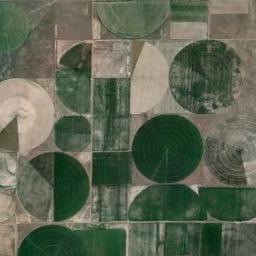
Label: circular_farmland